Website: lowes
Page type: customer-info-address
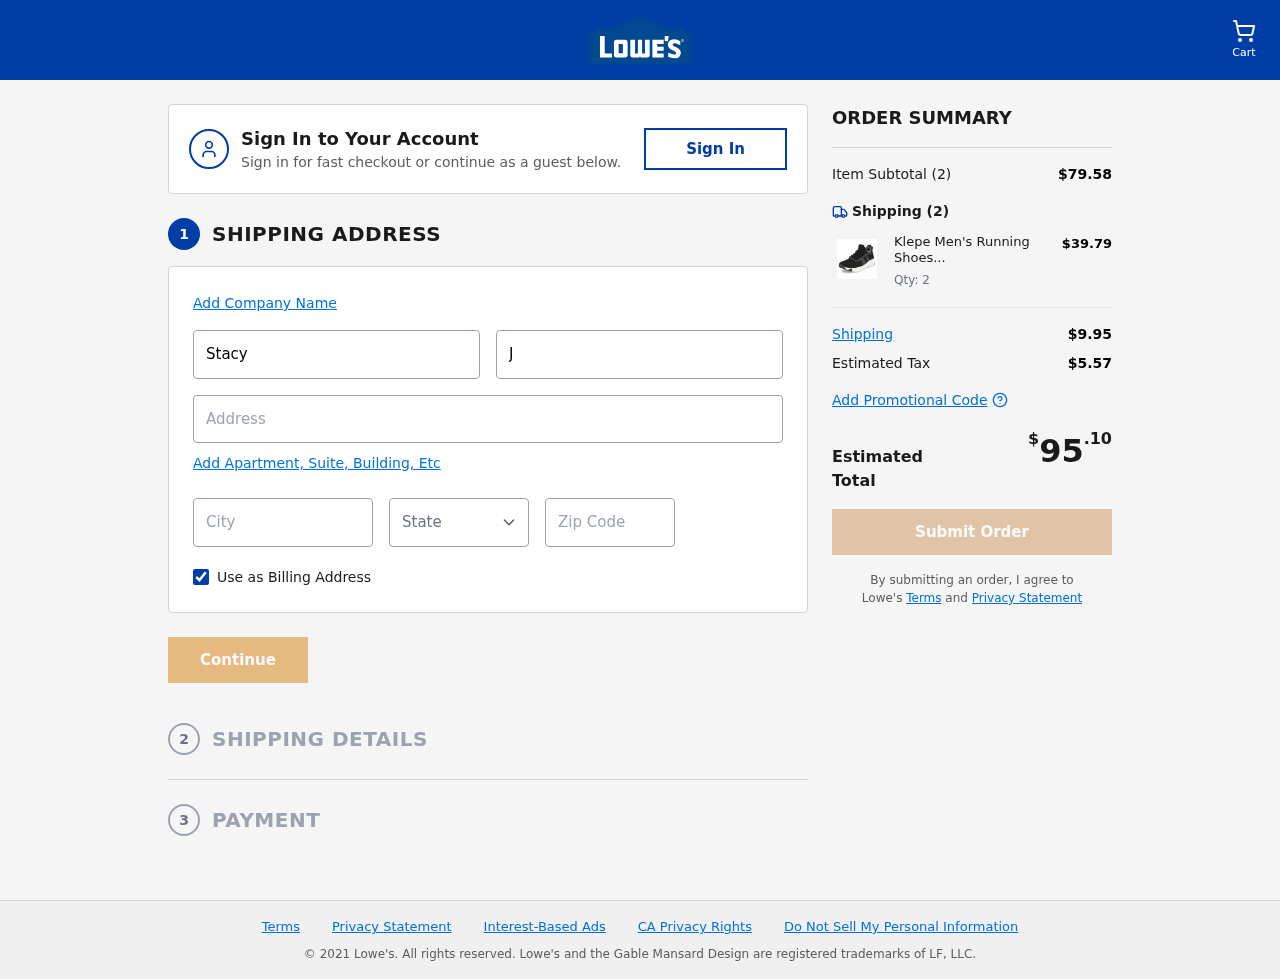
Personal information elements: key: PII_CITY
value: Port Eric
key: PII_FIRSTNAME
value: Stacy
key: PII_LASTNAME
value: Johnston
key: PII_POSTCODE
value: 76464
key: PII_STATE_ABBR
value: NJ
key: PII_STREET
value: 404 Cox Prairie Apt. 972
Product elements: key: PRODUCT1_NAME
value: Klepe Men's Running Shoes-8 UK (40 EU) (7 US) (KP031/BLK)
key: PRODUCT1_PRICE
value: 39.79
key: PRODUCT1_QUANTITY
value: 2
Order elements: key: ORDER_NUM_ITEMS
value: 2
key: ORDER_SUBTOTAL
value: $79.58
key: ORDER_NUM_ITEMS2
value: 2
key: ORDER_SHIPPING_COST
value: $9.95
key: ORDER_TAX
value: $5.57
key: ORDER_TOTAL
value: $95.10